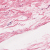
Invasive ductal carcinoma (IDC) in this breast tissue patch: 0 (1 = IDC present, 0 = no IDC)